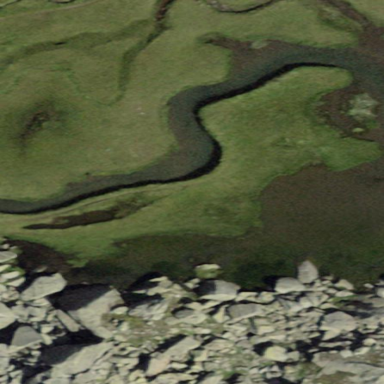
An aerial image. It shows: Wetland area characterized by wet meadow.